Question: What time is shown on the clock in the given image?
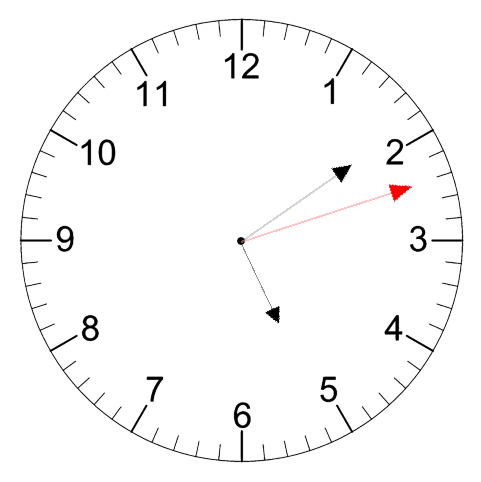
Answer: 05:09:12